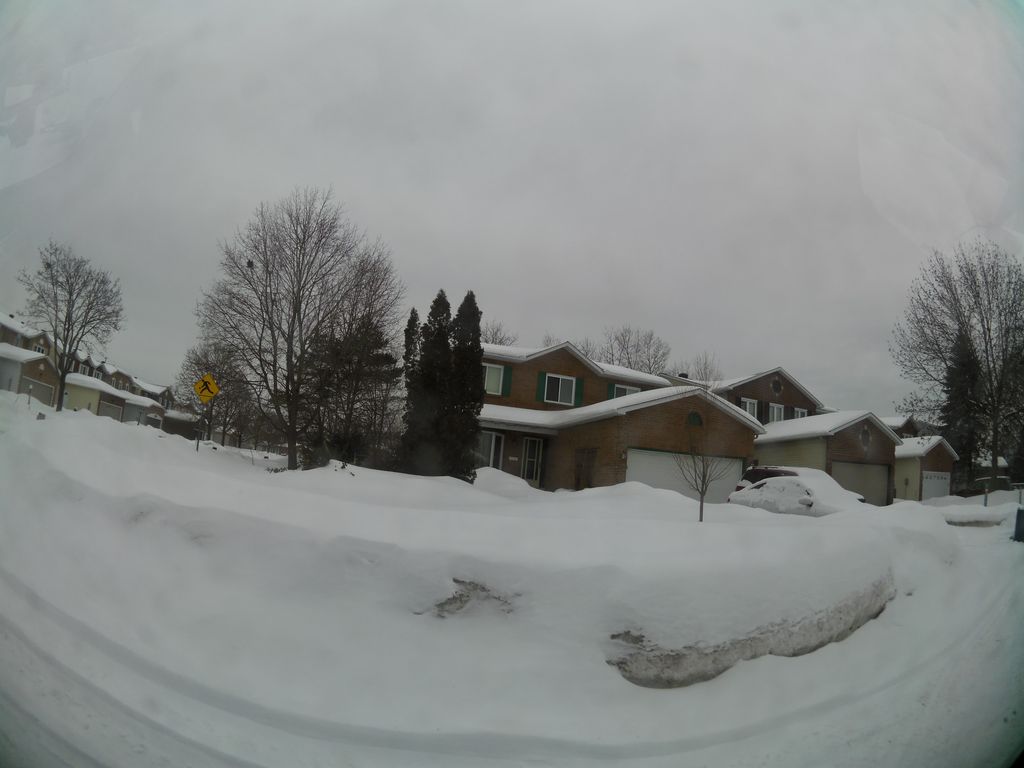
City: ottawa-gatineau